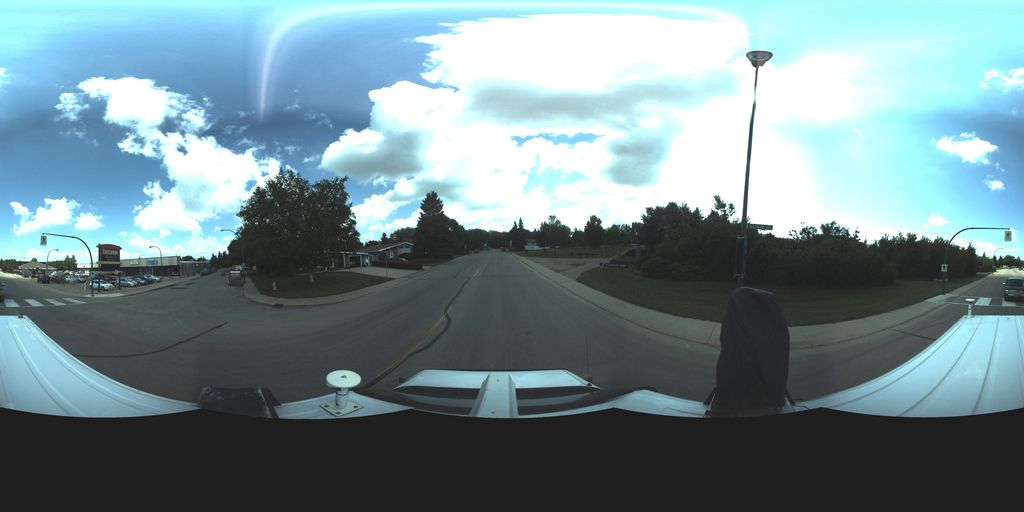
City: saskatoon